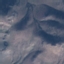
Label: HerbaceousVegetation